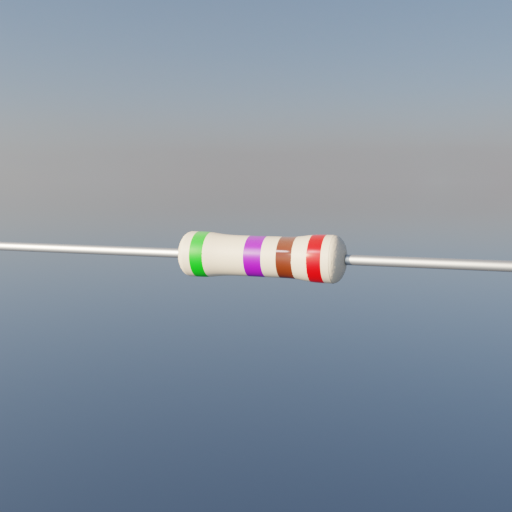
Resistor colour bands (in order): green, violet, brown, red